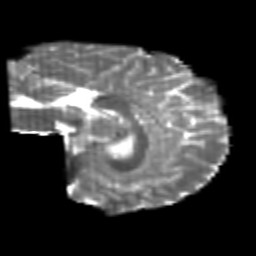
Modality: T2w
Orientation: sagittal
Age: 22
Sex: female
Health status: healthy
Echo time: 0.074 s